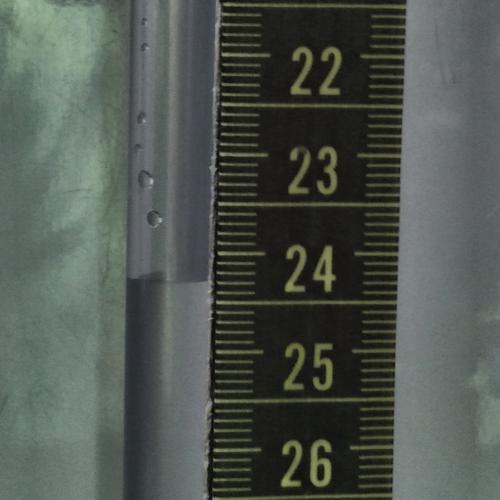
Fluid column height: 24.3 cm